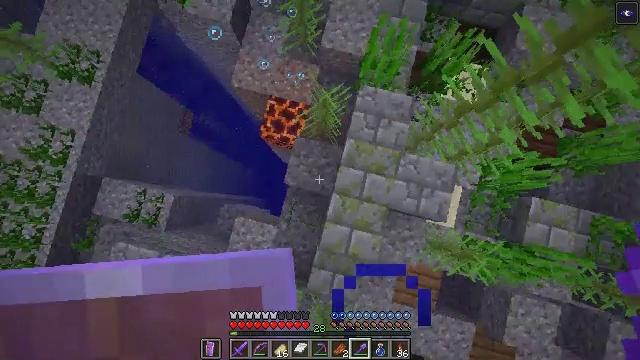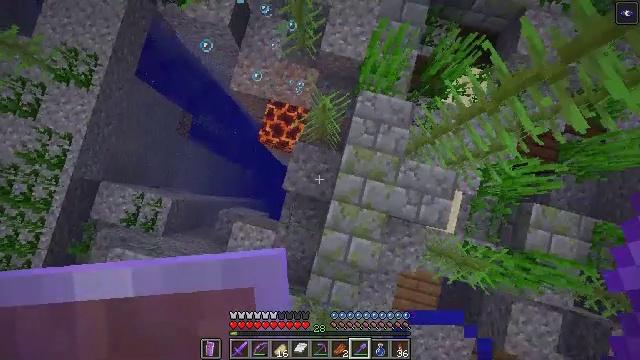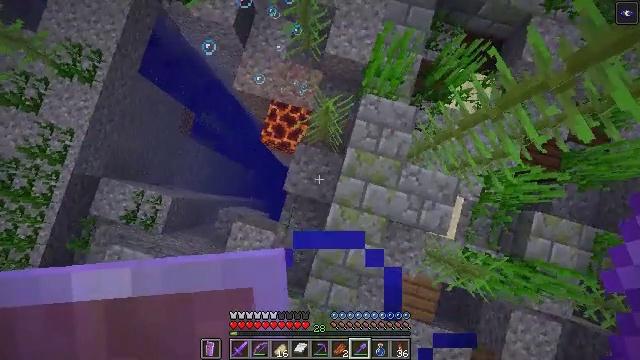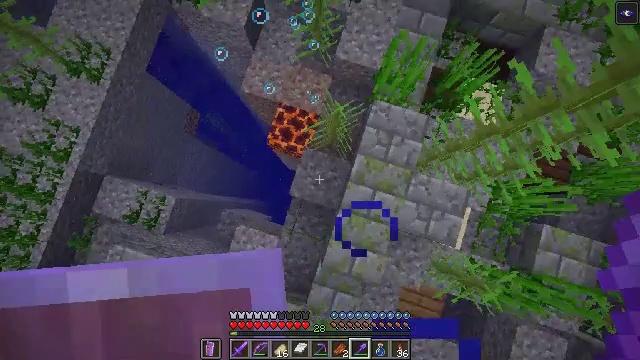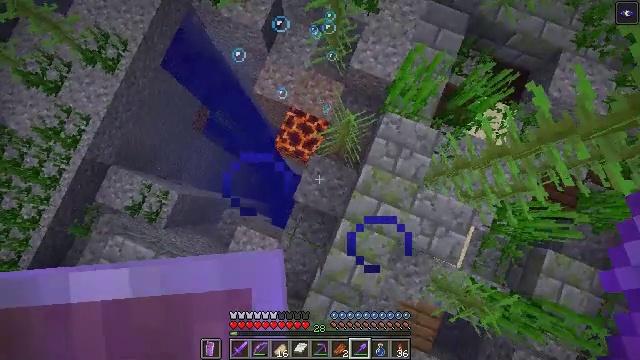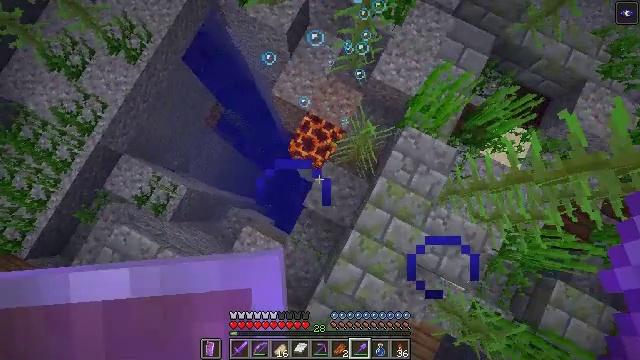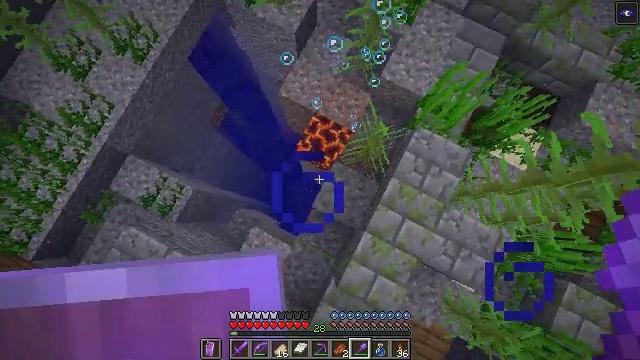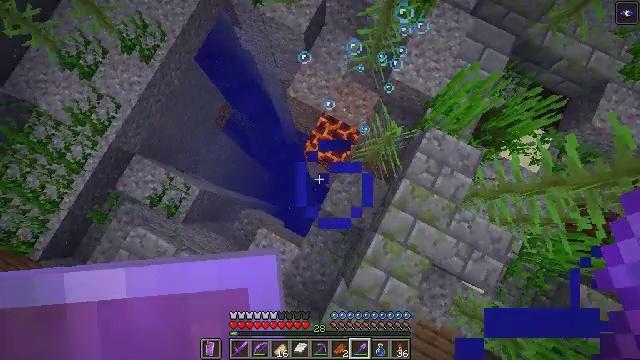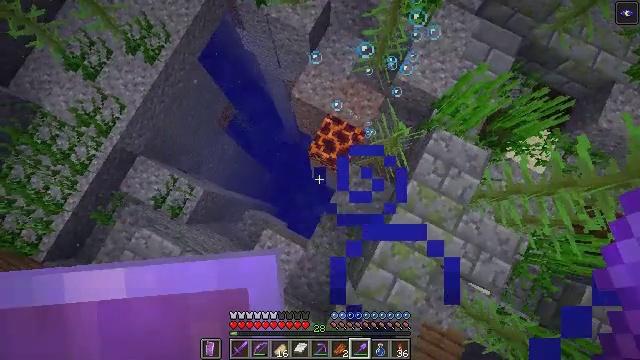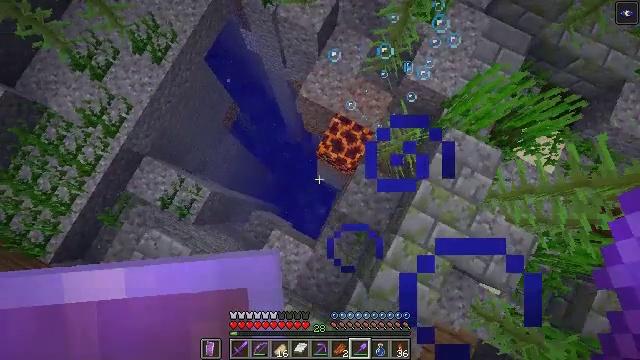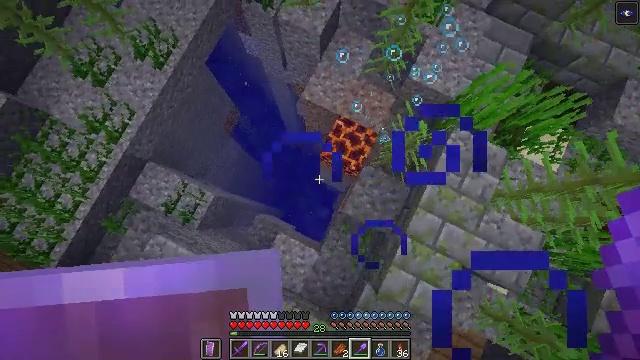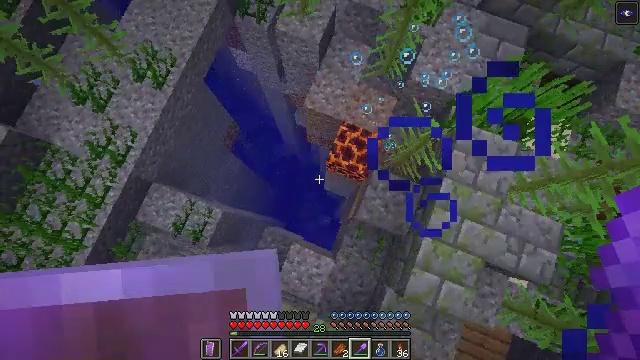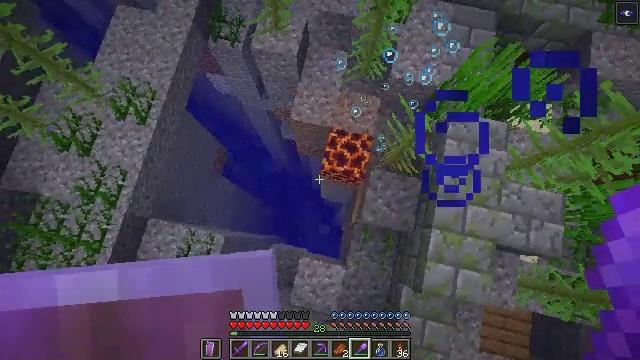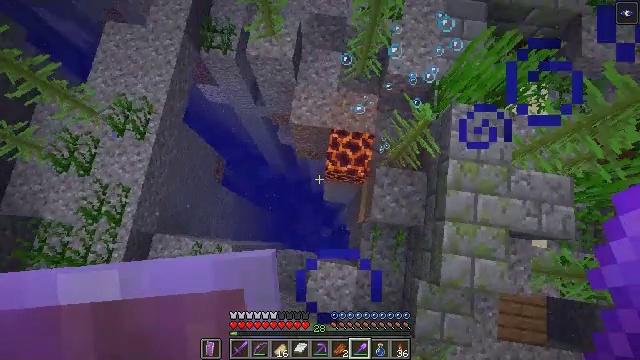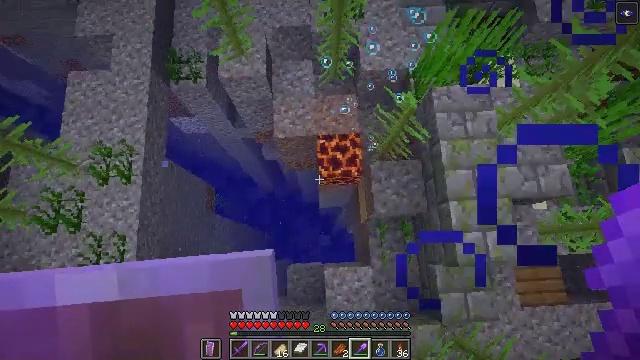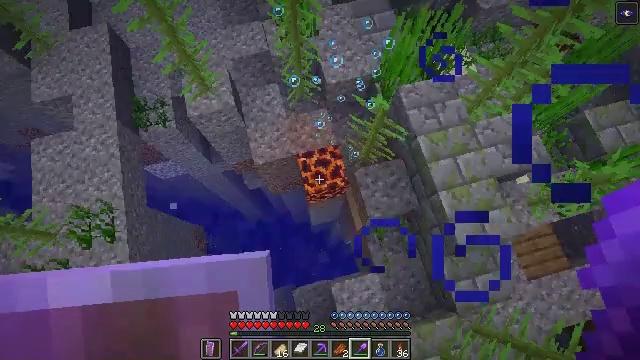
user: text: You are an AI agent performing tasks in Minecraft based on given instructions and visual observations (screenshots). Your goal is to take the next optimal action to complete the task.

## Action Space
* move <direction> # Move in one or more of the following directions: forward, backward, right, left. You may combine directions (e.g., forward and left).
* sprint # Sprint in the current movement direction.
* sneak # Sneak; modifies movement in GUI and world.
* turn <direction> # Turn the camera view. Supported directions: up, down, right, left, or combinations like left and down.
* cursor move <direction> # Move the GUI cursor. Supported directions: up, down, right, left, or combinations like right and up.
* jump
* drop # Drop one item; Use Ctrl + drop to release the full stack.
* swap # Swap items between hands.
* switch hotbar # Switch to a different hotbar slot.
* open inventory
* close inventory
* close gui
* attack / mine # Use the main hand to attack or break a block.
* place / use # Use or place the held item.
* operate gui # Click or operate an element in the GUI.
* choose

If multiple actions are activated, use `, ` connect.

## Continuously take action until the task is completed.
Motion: motion action
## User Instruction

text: Collect gravel for your inventory.
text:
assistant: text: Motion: move left
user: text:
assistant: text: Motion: move left, turn left
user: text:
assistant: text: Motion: move left, turn left
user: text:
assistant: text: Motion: move left, turn left and up
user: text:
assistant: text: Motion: move left, turn left and up
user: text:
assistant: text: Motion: move left
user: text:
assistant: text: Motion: move left
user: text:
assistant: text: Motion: move left
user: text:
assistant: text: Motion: move left
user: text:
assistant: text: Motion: move left, turn right
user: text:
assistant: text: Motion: move left, turn right and up
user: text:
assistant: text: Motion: move left, sprint, turn right and up
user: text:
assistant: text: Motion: move left, sprint, turn right
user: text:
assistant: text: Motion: move left, sprint, turn right and up
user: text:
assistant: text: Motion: move left, sprint, turn right and up
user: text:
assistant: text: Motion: sprint, turn right and up
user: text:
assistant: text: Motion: sprint, turn right and up
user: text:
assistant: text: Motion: sprint, turn right and up
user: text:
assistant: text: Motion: sprint, turn right
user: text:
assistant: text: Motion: sprint, turn right and up
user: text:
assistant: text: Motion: sprint
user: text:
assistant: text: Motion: sprint
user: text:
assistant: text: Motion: no_op
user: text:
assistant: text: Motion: no_op
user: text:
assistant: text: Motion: no_op
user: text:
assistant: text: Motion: no_op
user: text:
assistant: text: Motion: no_op
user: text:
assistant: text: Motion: no_op
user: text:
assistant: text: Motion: sprint
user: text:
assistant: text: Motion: sprint